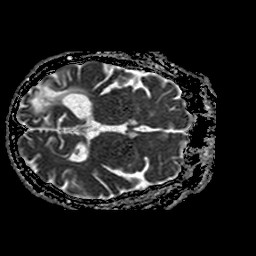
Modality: ADC
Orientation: axial
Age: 54
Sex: male
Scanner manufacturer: philips
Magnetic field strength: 1.5 T
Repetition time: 3.815 s
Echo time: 0.09719 s